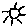
Label: sun